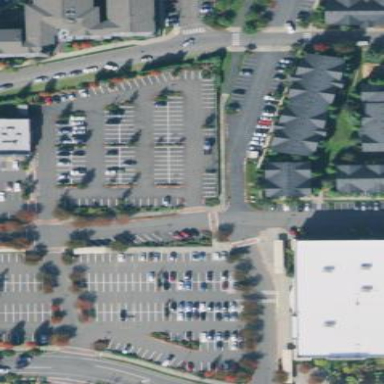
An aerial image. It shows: Retail area.